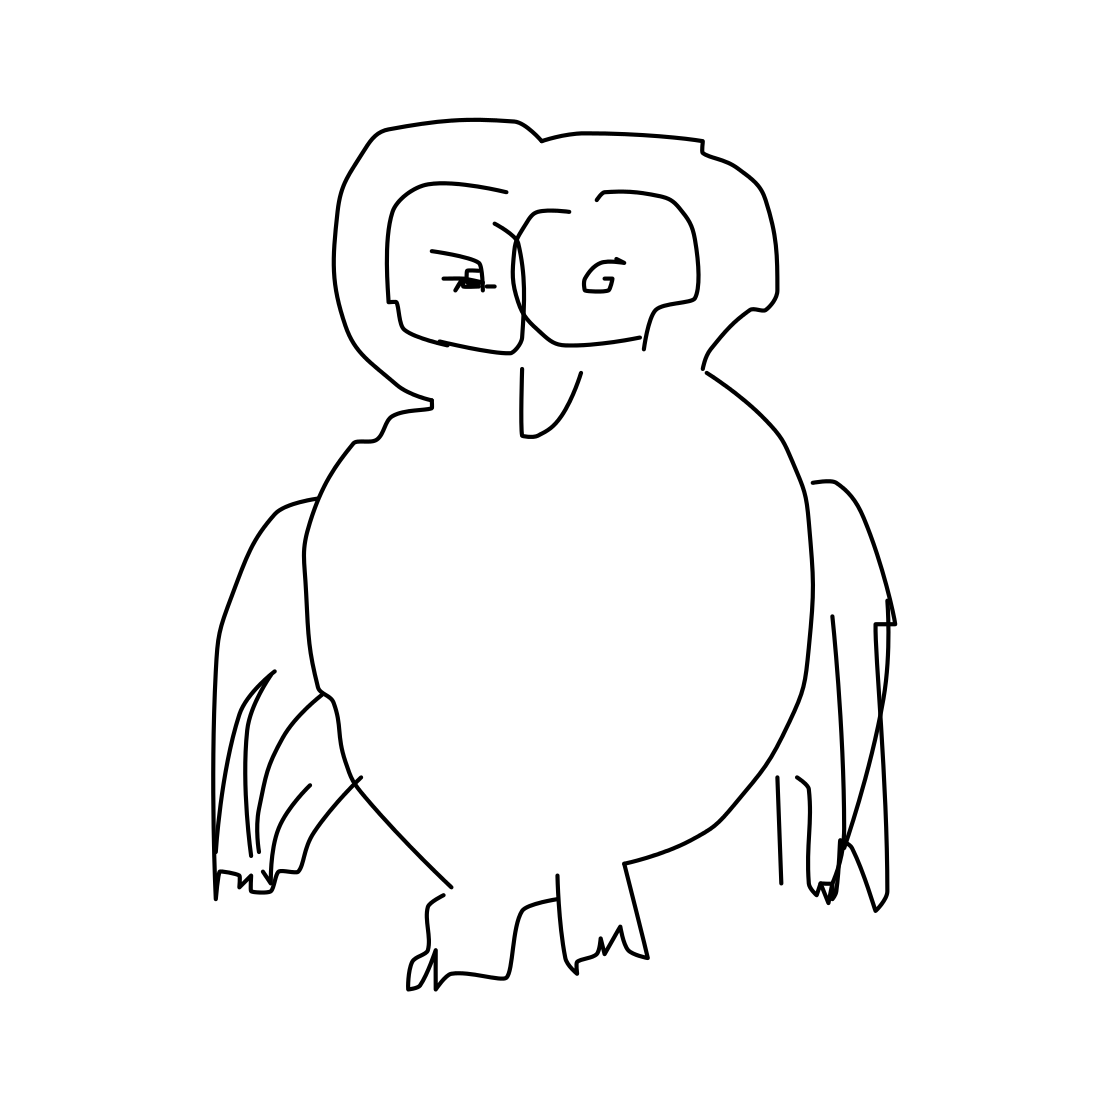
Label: owl